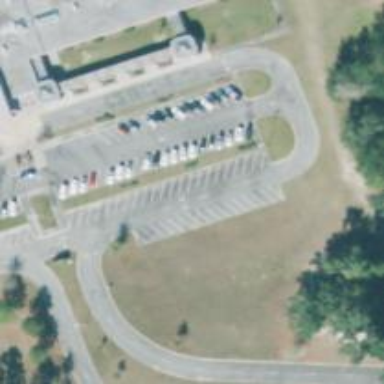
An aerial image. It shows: Parking space is available.